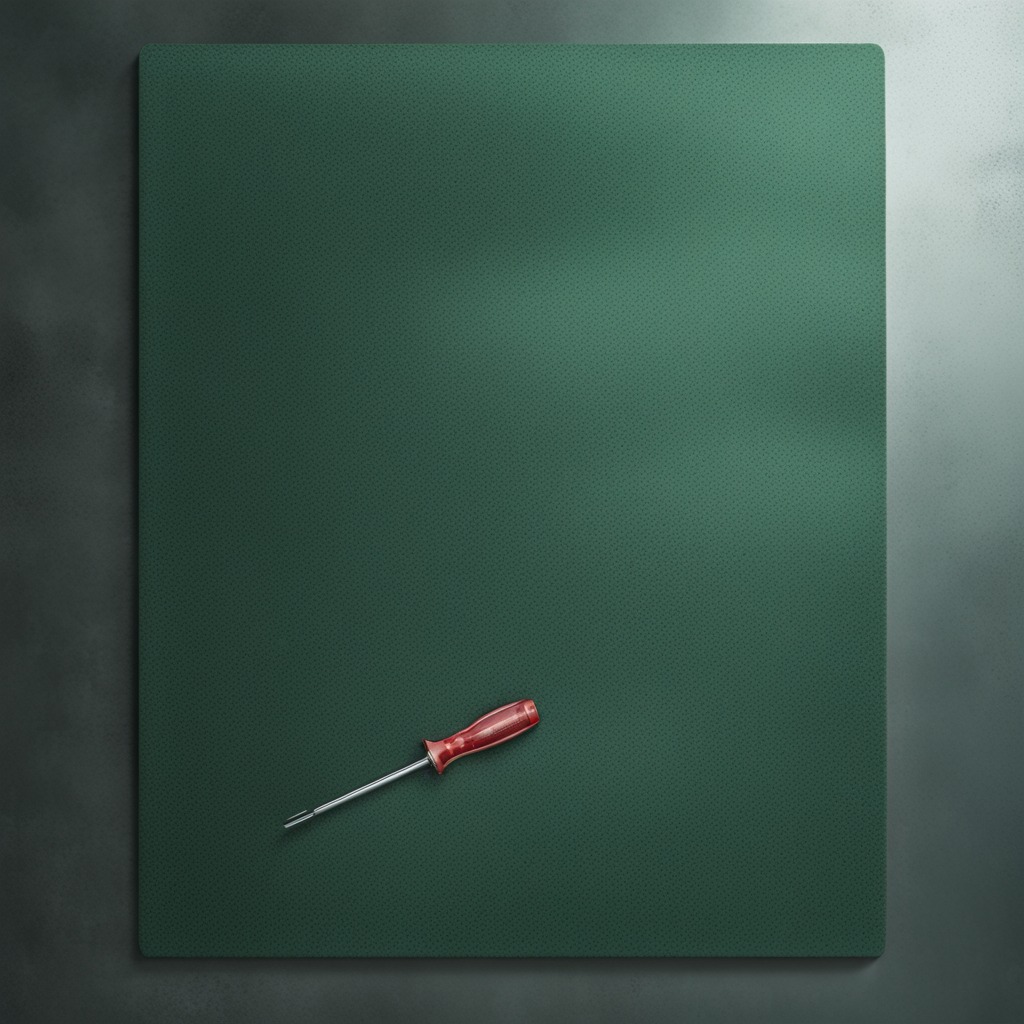
A screwdriver lying on the green rubber mat inside a workshop under bright overhead lighting crisp shadows high clarity worn but beneath the mat.